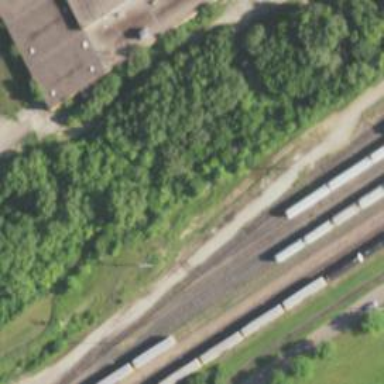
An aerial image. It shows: Abandoned railway.